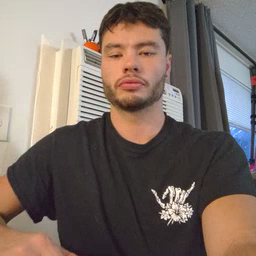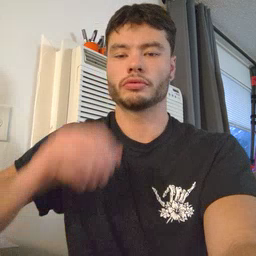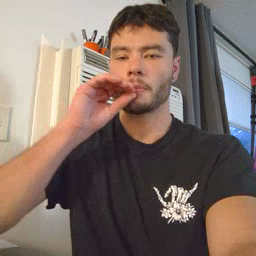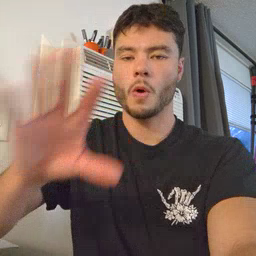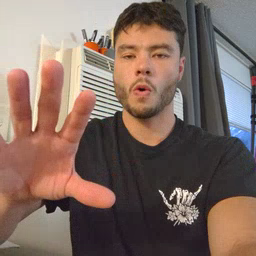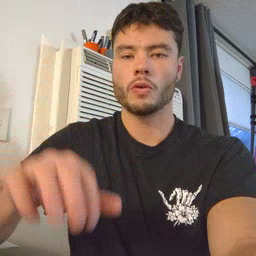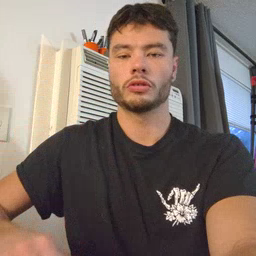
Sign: blow